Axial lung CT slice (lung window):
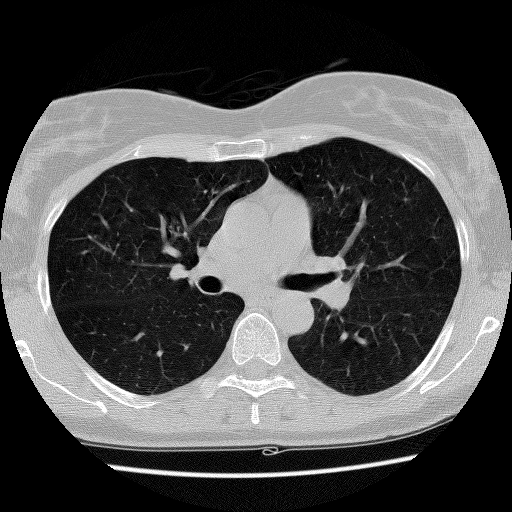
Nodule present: no